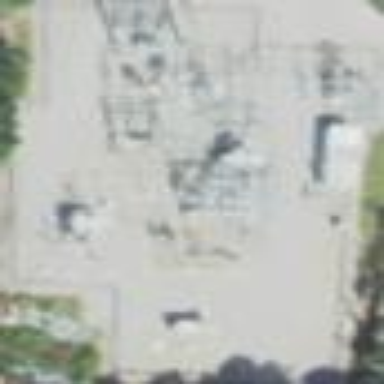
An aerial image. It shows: There is distribution substation enclosed by fence.